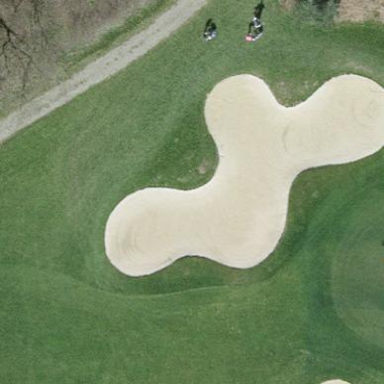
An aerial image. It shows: Golf bunker filled with sandy terrain.